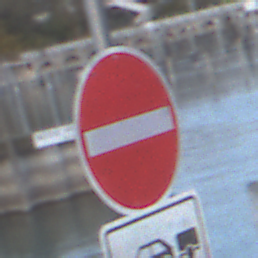
Verkehrszeichen: VerbotDerEinfahrt
Zusatzzeichen unten: MehrspurigeFahrzeugeFrei2
Umgebung: Outdoor, Suburban
Tageszeit: SunriseSunset
Wetter: PartlyCloudy
Licht: Natural
Jahreszeit: NotSpecified
Kontrast: LowContrast